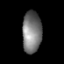
Tissue: prostate
Cell type: T cells
Senescence score: 0.7601
Nuclear area (px): 784
Mean DAPI intensity: 120.644